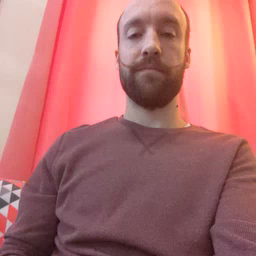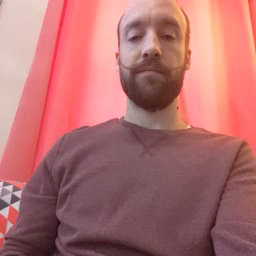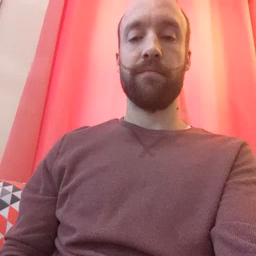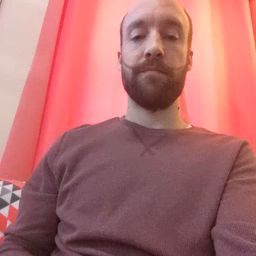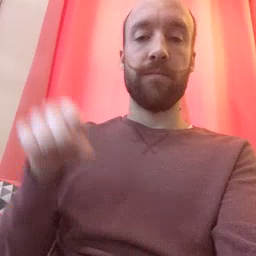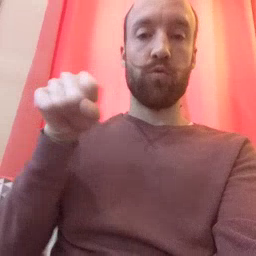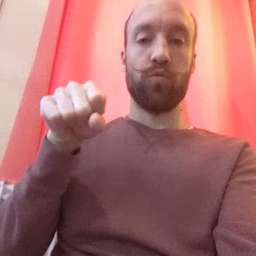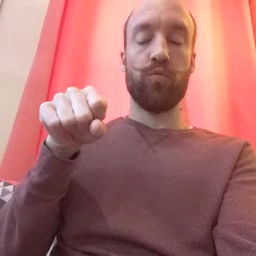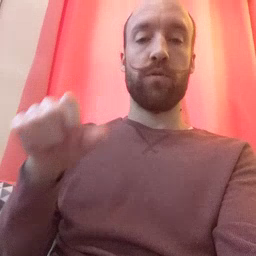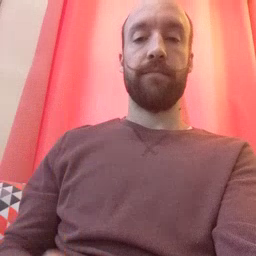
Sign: shoe